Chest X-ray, PA view. Patient: 37 years old, sex M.
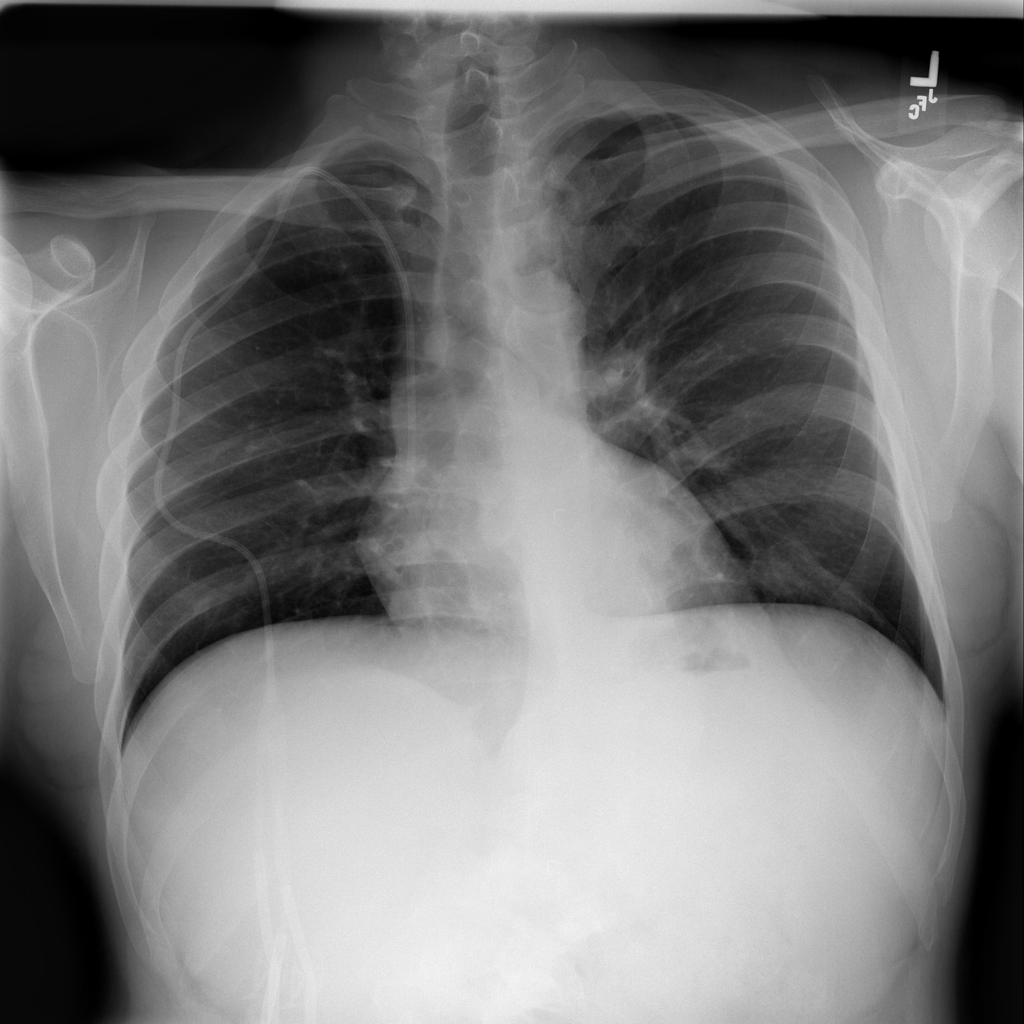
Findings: No Finding